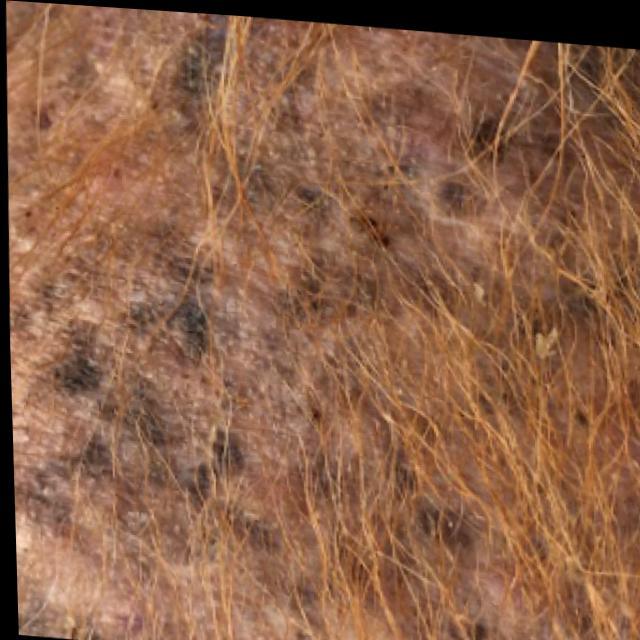
Canine demodicosis (Demodex mange) — caused by Demodex canis mites. Presents with alopecia, follicular papules, pustules, and comedones. Often localized on face and forelimbs.